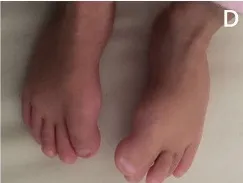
The big toe is wide and malformed (D).
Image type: medical_photograph (skin_photograph)